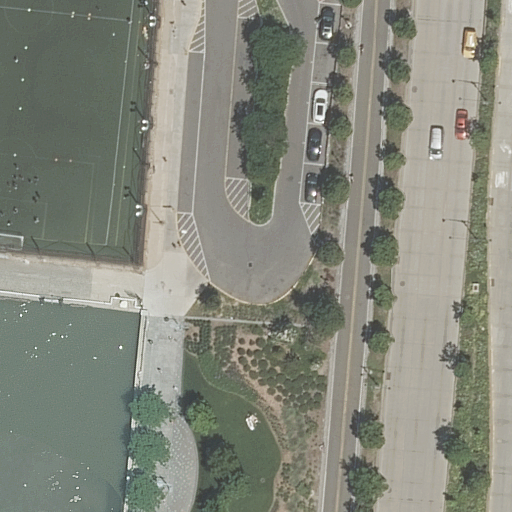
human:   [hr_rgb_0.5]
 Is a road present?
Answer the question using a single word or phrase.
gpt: yes

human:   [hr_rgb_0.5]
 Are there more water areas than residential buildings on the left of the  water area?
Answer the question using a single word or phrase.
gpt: no

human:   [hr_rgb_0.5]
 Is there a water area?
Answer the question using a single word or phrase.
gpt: yes

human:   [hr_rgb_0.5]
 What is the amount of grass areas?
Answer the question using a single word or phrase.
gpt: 4

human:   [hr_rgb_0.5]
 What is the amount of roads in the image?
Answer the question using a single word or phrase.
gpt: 4

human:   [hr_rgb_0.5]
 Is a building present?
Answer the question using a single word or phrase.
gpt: yes

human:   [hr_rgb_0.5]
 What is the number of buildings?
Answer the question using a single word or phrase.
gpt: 1

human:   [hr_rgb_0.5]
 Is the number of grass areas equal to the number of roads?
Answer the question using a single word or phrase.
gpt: yes

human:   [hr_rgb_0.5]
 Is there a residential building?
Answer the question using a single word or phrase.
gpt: yes

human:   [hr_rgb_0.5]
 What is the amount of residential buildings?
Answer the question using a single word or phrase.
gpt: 1

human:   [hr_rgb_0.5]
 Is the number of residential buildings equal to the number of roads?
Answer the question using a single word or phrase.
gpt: no

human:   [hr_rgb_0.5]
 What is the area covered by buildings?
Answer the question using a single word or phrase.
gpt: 5777m2

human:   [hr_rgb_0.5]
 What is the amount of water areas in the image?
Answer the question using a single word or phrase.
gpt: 1

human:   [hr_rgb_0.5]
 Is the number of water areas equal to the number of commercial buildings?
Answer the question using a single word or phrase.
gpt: no

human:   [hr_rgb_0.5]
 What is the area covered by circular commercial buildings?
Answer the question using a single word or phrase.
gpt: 0m2

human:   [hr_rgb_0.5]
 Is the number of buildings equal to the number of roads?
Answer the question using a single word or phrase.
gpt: no

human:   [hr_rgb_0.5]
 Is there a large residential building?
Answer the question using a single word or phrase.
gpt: yes

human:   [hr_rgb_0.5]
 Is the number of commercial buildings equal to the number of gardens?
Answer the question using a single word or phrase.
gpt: no

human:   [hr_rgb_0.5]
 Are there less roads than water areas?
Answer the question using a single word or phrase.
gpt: no

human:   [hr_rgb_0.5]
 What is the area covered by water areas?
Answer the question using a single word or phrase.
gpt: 1097m2

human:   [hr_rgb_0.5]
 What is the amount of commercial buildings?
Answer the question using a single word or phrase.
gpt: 0

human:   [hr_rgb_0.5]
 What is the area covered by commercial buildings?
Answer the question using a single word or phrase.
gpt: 0m2

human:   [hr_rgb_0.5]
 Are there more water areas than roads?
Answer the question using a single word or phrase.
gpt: no

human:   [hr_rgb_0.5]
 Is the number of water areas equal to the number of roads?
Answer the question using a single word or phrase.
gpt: no

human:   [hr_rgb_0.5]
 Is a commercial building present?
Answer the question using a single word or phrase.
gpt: no

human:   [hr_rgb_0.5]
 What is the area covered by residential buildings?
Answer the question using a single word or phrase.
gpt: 5777m2

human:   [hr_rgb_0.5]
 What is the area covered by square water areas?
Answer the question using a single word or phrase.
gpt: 0m2

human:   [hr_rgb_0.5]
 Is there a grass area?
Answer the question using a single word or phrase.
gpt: yes

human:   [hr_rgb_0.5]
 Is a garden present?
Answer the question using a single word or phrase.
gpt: yes

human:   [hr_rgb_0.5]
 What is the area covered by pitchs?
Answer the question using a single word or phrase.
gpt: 1362m2

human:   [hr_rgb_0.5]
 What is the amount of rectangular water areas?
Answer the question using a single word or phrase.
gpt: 1

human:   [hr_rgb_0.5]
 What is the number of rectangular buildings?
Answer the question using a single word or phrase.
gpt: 1

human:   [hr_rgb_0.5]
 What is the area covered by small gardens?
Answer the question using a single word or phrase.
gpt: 0m2

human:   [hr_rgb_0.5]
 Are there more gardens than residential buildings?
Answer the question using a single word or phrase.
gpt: no

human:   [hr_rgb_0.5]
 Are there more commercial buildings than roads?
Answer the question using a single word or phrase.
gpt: no

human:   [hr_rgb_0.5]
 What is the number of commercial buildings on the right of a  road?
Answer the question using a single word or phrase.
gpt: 0

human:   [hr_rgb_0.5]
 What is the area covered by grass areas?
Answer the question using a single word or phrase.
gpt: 1132m2

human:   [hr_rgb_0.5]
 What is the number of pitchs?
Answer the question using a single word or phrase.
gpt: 1

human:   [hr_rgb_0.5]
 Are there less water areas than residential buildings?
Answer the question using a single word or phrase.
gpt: no

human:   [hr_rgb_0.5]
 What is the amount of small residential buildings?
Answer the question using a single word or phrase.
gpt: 0

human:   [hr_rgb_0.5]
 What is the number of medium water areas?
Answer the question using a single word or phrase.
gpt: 0

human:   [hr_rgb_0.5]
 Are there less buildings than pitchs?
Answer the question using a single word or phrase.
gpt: no

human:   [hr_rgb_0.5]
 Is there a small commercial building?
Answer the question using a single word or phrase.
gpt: no

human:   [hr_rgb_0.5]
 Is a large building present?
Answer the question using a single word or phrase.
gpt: yes

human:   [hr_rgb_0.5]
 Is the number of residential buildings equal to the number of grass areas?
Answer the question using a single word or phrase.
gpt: no

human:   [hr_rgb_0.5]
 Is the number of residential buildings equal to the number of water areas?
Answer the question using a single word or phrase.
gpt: yes

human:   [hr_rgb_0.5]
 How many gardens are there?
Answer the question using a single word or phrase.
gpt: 1

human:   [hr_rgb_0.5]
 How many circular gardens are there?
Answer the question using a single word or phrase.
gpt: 0

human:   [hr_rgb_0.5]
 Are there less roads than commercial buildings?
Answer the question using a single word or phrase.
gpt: no

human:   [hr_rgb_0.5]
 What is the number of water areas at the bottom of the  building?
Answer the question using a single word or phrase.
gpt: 1

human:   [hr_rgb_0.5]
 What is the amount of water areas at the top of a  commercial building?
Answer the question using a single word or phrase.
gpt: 0

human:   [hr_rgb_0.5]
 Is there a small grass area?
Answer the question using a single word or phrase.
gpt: no

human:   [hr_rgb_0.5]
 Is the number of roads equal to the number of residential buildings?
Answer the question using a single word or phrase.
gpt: no

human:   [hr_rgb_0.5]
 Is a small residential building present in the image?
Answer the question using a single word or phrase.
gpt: no

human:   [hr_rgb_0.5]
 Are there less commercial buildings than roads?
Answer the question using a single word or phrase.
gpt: yes

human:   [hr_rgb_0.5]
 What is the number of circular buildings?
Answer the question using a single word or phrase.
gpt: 0

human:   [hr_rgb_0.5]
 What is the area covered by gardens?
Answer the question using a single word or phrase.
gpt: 1222m2

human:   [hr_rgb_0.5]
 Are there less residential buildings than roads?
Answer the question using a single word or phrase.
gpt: yes

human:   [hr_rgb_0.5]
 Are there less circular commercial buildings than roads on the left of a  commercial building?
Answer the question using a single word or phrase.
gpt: no

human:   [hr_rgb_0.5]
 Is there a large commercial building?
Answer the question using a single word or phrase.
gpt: no

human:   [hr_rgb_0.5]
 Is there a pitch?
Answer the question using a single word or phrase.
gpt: yes

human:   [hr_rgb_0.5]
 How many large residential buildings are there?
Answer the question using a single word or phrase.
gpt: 1

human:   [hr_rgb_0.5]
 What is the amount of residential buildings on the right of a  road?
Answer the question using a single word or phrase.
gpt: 0

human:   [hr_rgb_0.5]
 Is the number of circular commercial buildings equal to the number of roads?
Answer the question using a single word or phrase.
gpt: no